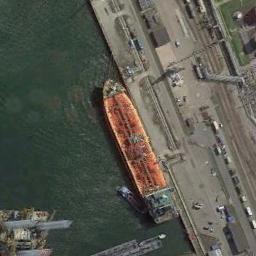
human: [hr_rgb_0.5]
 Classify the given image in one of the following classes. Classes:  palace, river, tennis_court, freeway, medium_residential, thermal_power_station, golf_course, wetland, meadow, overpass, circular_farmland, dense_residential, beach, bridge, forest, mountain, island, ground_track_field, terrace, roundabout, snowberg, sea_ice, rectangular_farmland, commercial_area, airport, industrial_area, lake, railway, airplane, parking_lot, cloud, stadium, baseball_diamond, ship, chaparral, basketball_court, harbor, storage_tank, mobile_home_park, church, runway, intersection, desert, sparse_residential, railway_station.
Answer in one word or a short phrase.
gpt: ship